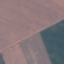
Label: AnnualCrop